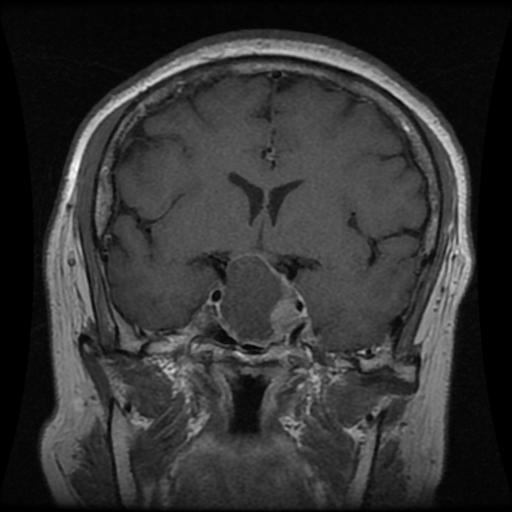
Label: pituitary